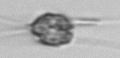
Label: Chaetoceros_danicus